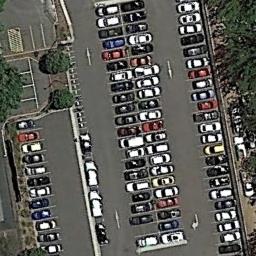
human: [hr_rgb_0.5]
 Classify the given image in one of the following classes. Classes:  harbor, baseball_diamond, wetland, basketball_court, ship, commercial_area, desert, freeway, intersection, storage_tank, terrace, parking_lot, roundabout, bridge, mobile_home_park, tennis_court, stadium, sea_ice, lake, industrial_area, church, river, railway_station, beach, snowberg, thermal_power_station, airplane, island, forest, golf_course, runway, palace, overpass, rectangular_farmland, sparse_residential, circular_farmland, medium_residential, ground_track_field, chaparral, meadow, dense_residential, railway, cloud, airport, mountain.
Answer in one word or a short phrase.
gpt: parking_lot